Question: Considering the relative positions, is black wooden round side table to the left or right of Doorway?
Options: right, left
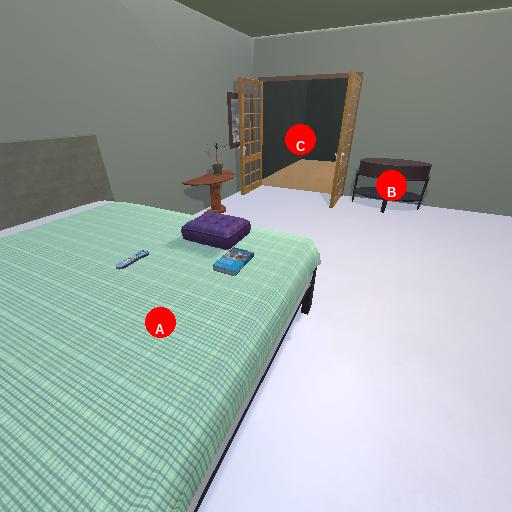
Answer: right